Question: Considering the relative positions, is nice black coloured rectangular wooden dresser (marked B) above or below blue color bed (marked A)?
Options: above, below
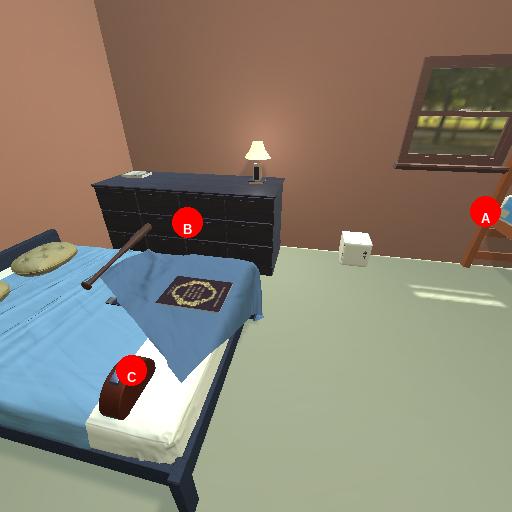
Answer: above